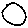
Label: circle